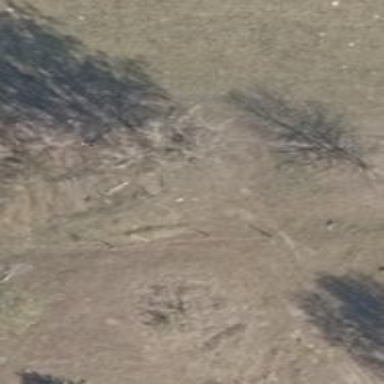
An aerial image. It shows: Row of trees in natural setting.